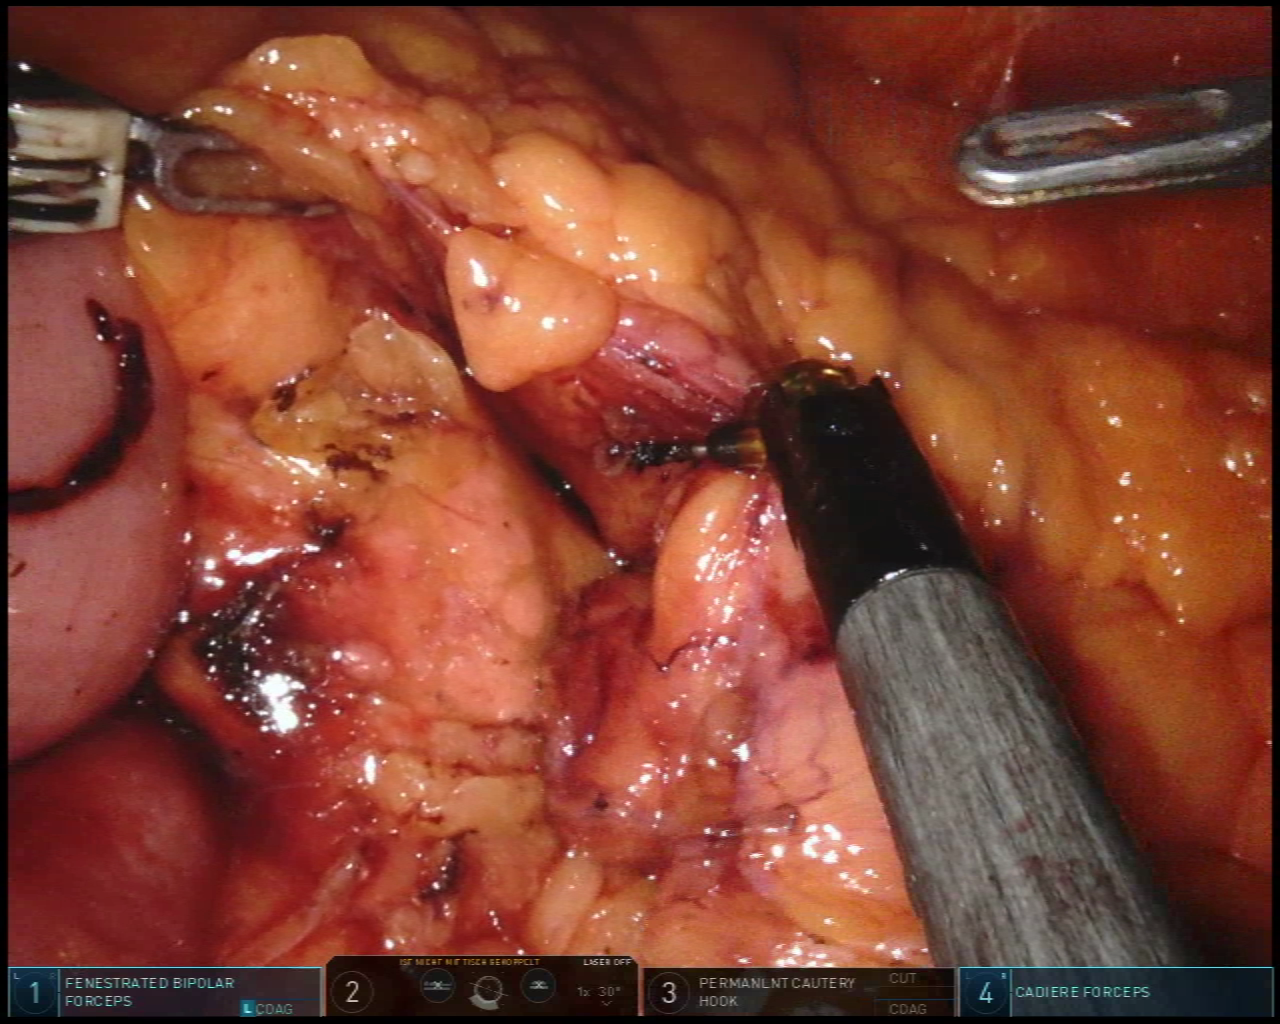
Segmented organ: pancreas
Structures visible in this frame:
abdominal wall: yes
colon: no
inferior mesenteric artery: no
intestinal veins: no
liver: no
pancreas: yes
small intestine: yes
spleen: no
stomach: no
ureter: no
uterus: no
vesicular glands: no